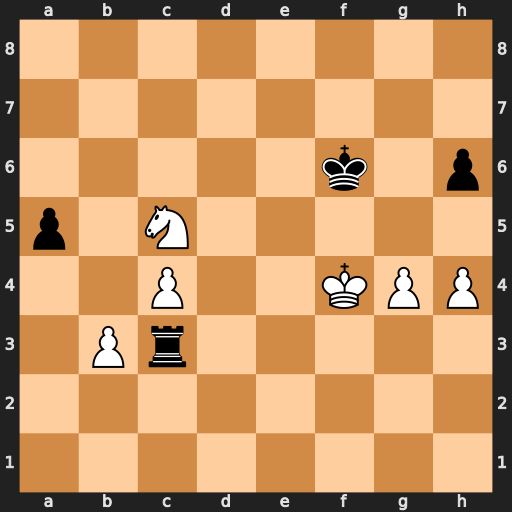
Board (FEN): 8/8/5k1p/p1N5/2P2KPP/1Pr5/8/8
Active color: w
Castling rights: -
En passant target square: -
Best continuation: Ne4+ Kf7 Nxc3